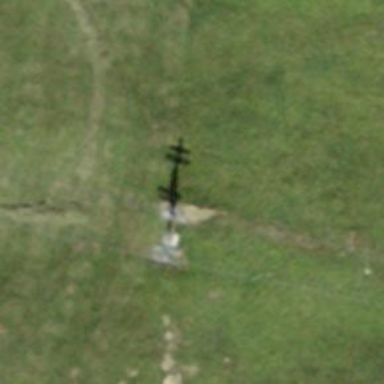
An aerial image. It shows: Pylon used for aerialway.